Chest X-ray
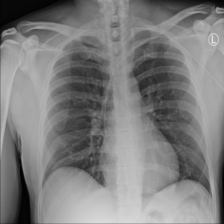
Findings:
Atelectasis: negative
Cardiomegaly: negative
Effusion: negative
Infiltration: negative
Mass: negative
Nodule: negative
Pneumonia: negative
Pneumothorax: negative
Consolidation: negative
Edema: negative
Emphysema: negative
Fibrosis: negative
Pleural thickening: negative
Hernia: negative